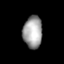
Tissue: lung
Cell type: Endothelial cells
Senescence score: 0.6198
Nuclear area (px): 606
Mean DAPI intensity: 159.102